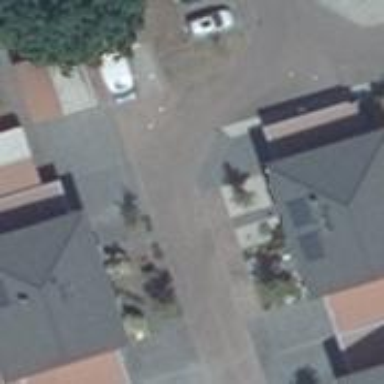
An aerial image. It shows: Living street.